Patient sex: M
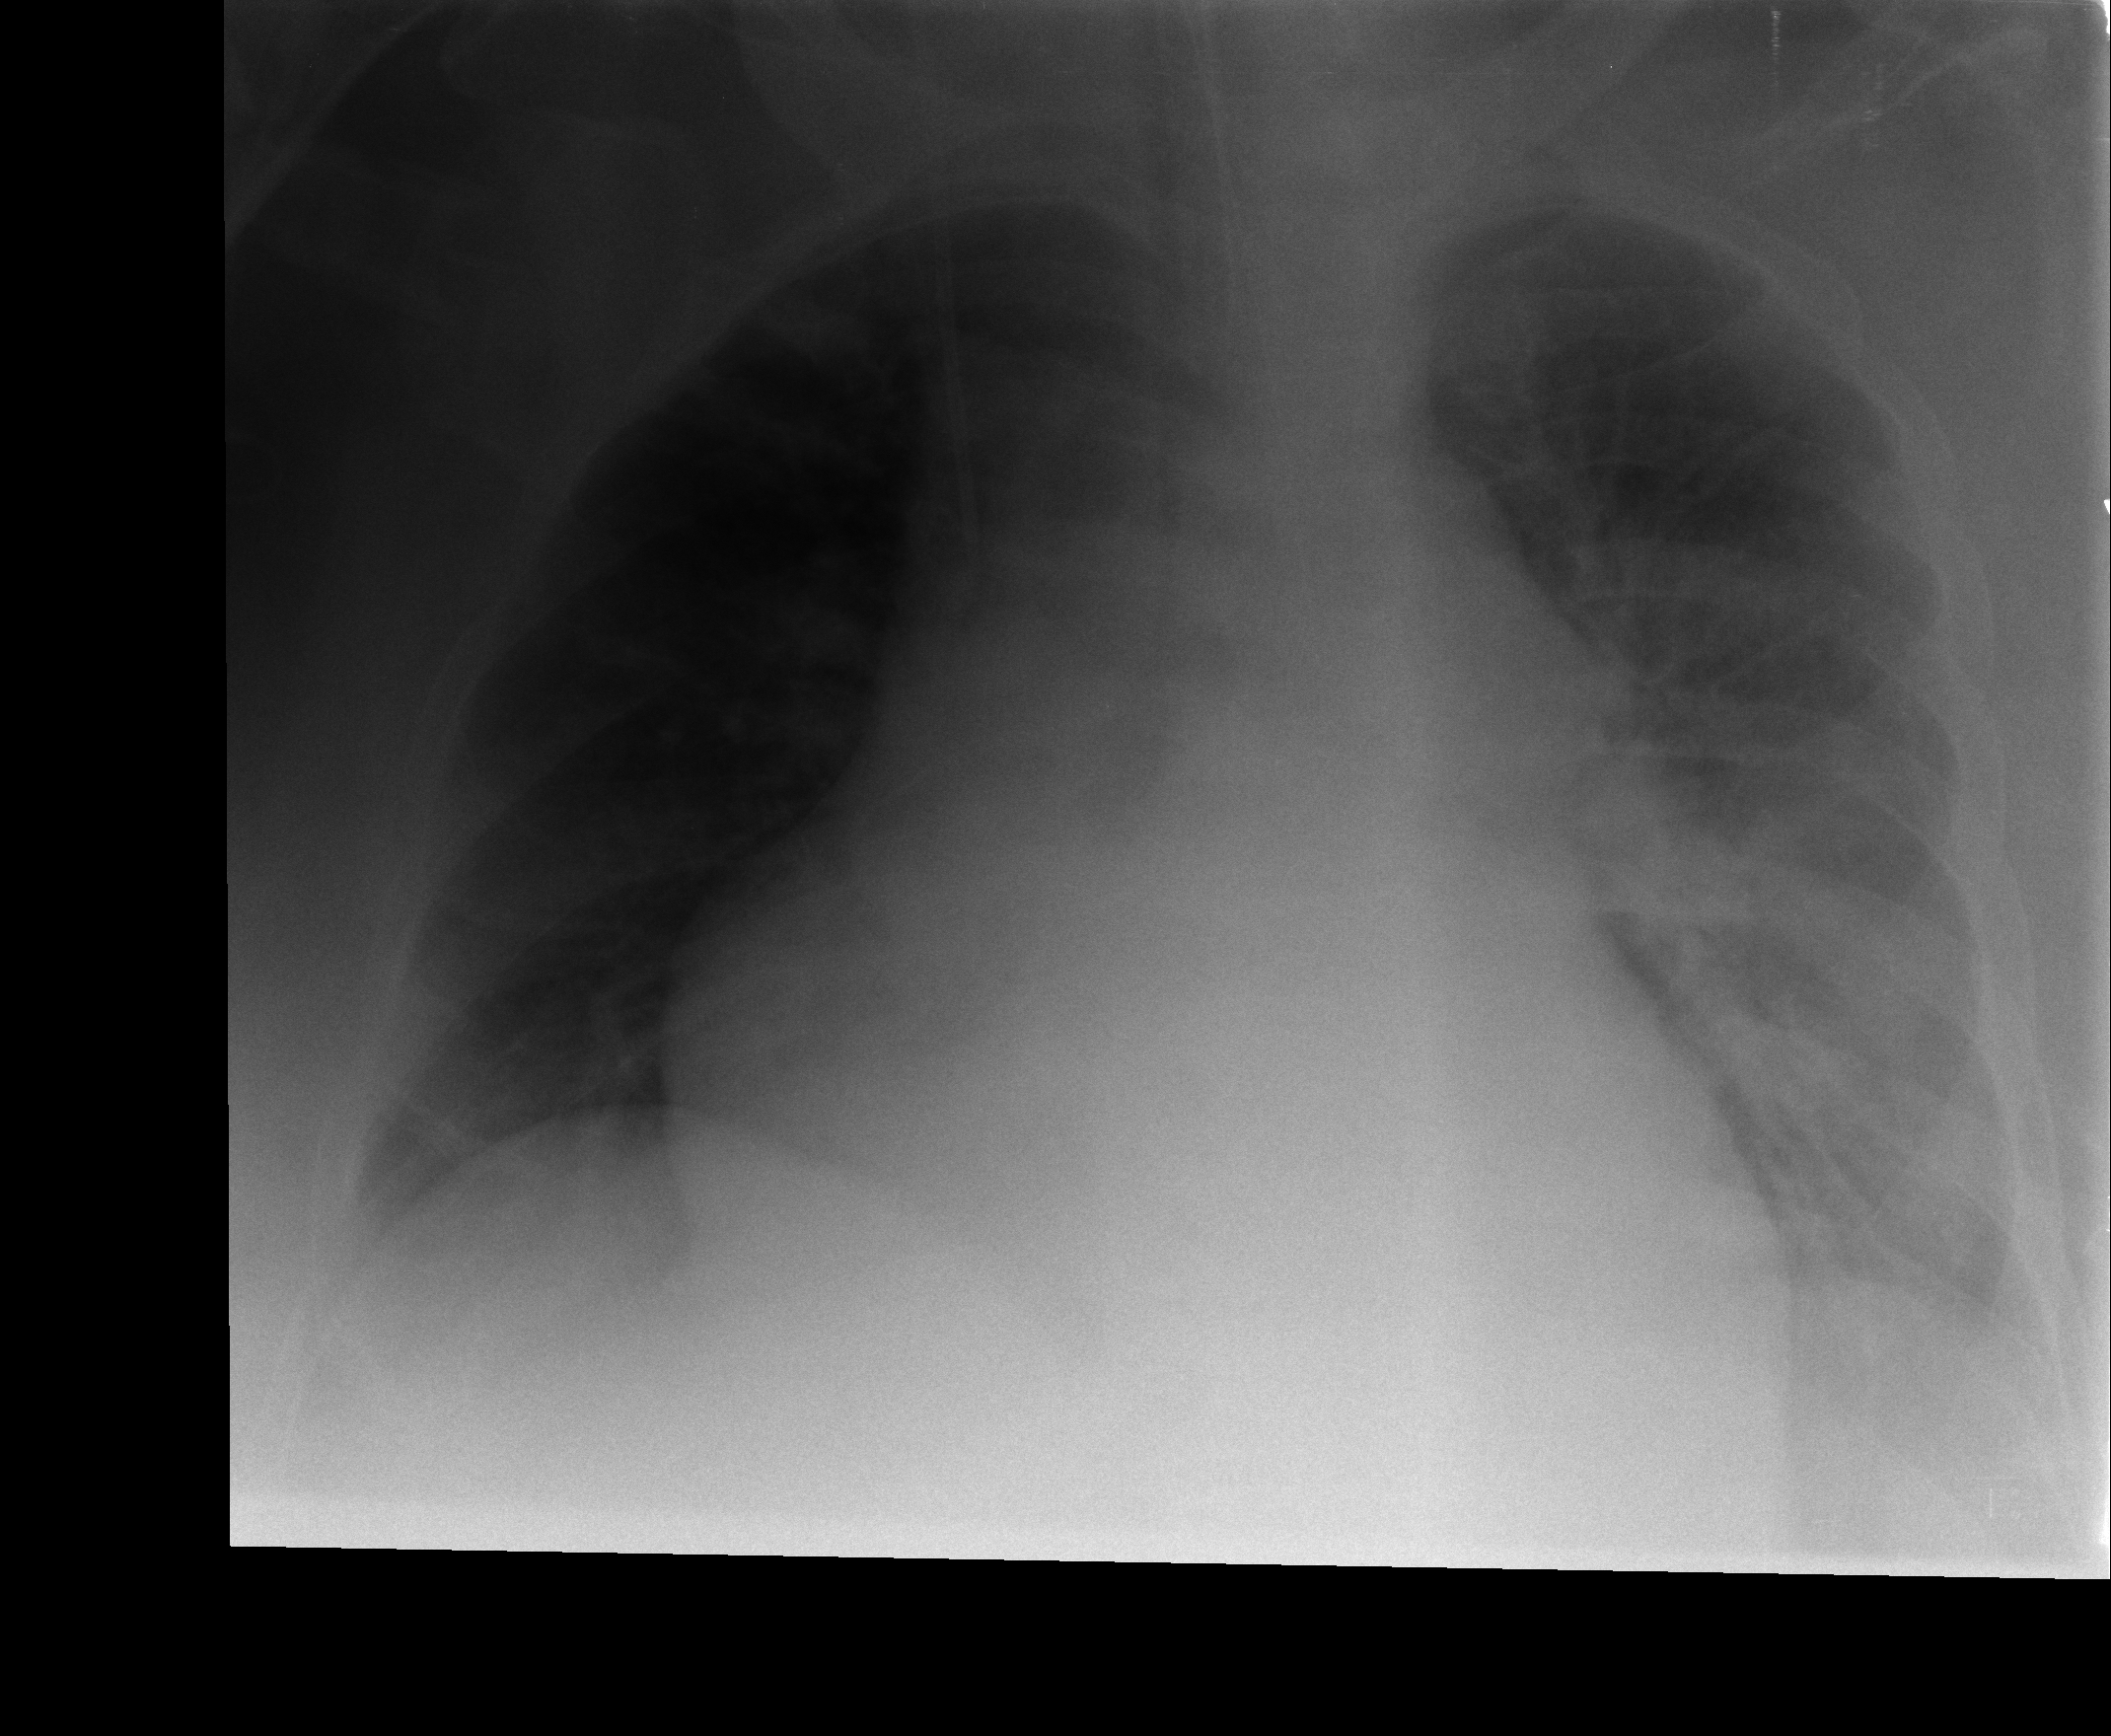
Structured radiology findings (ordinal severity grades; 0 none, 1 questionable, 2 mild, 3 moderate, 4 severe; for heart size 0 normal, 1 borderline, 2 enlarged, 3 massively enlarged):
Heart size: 2
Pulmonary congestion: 2
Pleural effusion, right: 0
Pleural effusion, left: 3
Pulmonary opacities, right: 1
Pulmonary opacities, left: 2
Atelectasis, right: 2
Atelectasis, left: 3